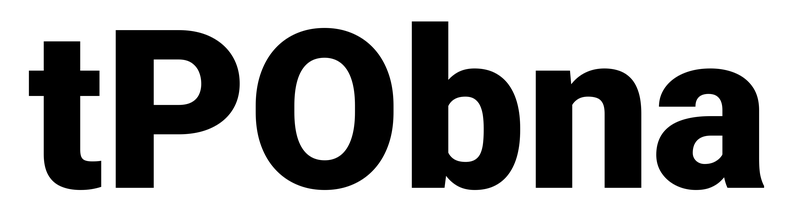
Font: Roboto_Black